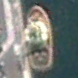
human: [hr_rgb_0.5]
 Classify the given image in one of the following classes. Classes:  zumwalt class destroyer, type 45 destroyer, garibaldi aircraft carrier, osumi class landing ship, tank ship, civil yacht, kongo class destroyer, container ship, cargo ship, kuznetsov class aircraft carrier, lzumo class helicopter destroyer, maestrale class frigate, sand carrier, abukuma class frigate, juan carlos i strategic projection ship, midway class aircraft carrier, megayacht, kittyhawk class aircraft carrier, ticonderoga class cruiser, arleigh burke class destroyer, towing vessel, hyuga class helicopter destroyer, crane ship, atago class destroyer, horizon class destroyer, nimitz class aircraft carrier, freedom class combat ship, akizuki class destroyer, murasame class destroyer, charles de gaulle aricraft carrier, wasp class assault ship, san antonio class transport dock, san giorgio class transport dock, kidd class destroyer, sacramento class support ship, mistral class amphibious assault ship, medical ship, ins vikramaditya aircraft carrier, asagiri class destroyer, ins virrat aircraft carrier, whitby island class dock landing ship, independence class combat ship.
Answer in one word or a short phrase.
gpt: Towing vessel